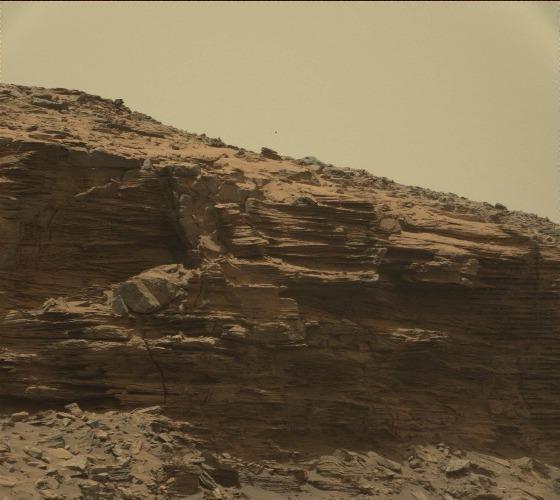
Terrain classes present: Bedrock, Gravel / Sand / Soil, Rock, Shadow, Sky / Distant Mountains